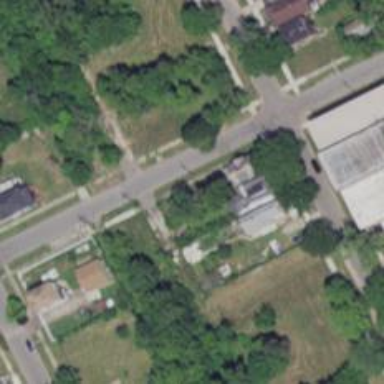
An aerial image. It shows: Alley classified as service road.